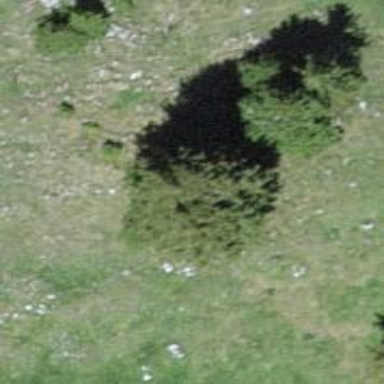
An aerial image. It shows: Needle-leaved tree in nature.